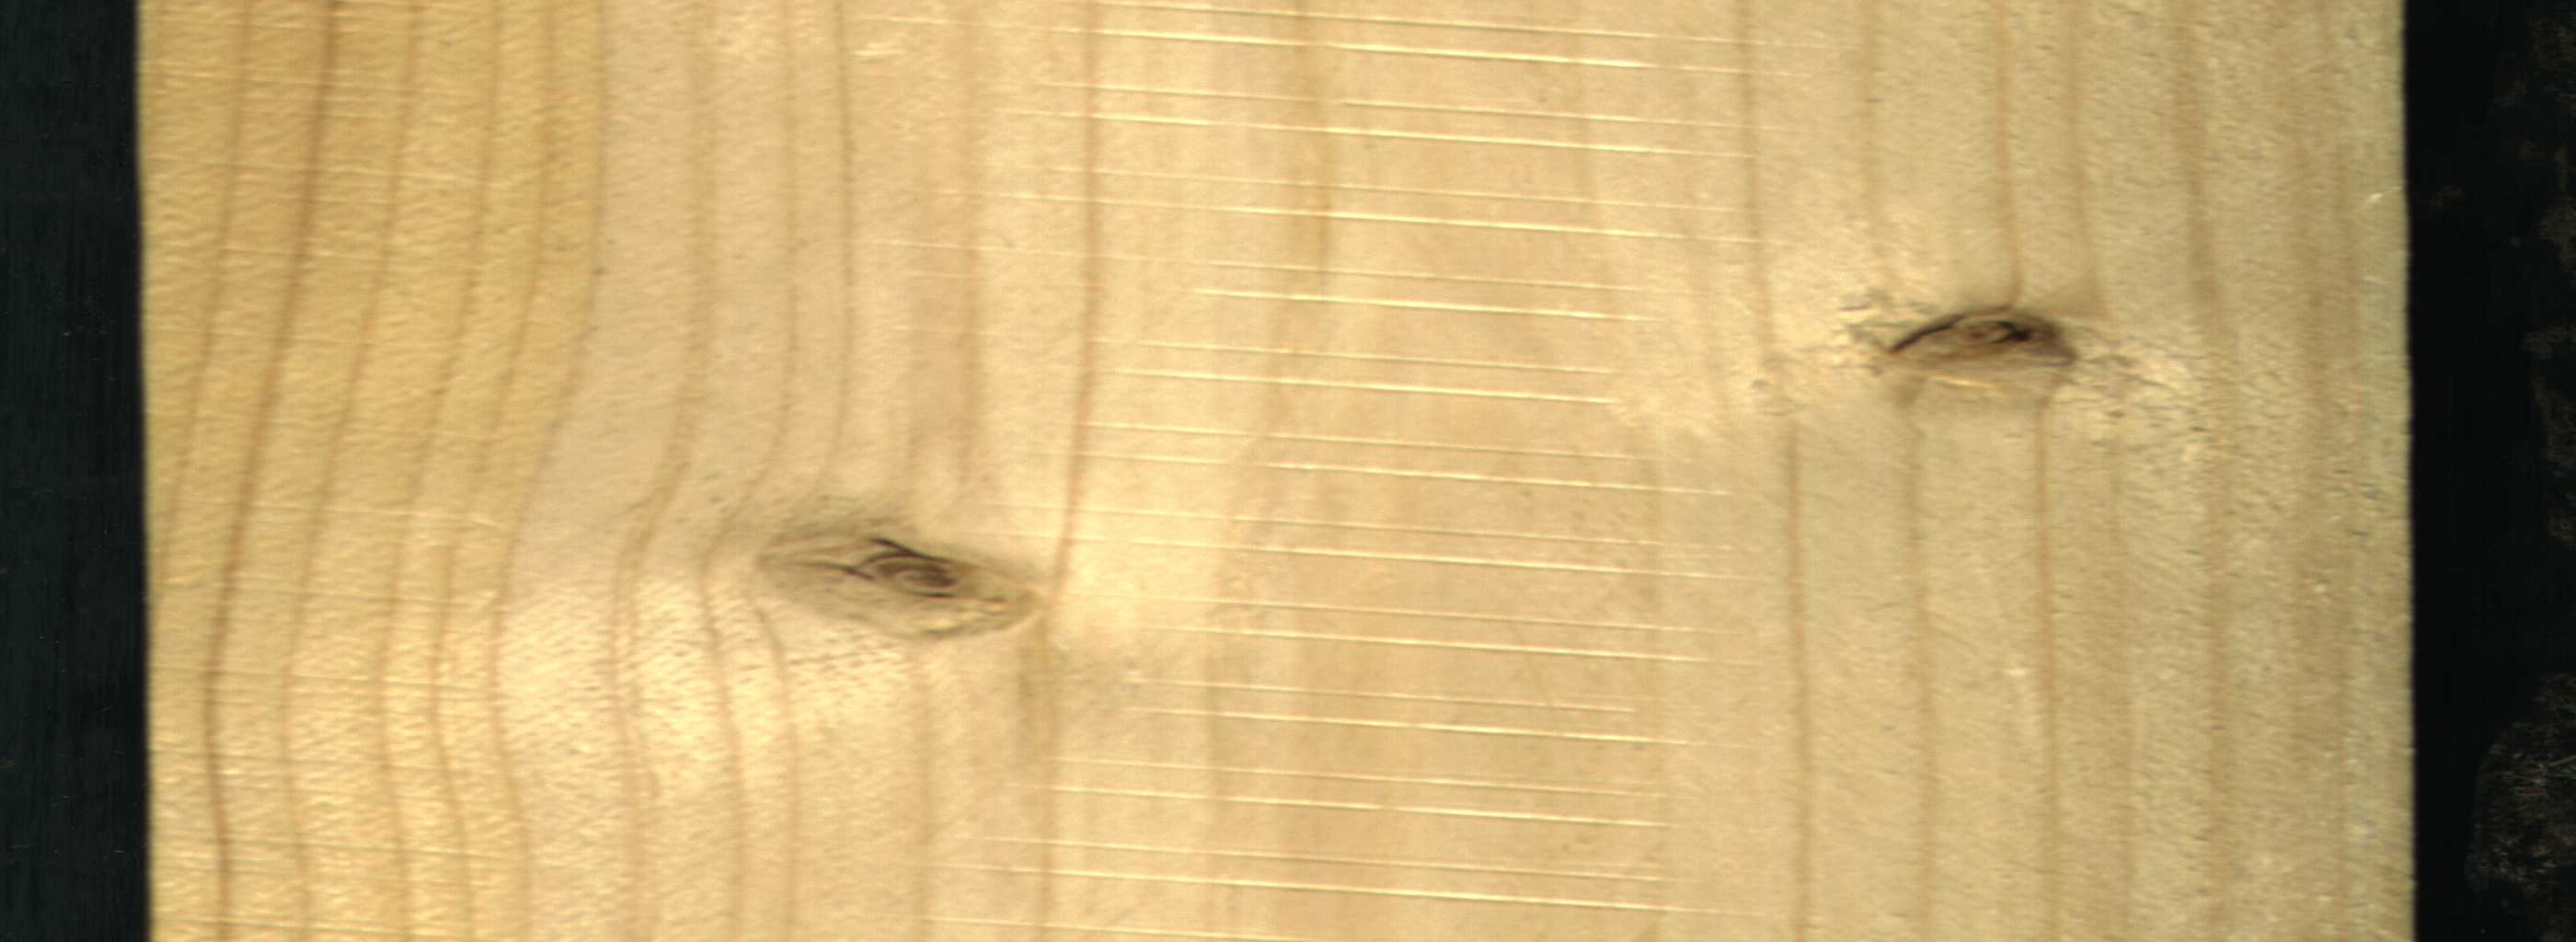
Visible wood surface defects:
Dead_Knot
Live_Knot